【题型】选择题　【知识点】函数　【难度】easy
已知 \(a > 0\) 且 \(a \neq 1\)，函数 \(y = a^x\) 的图象如图所示，则函数 \(f(x) = \log_a(-x + 1)\) 的部分图象大致为（ ）

% A选项
A、

% B选项
B、

% C选项
C、

% D选项
D、

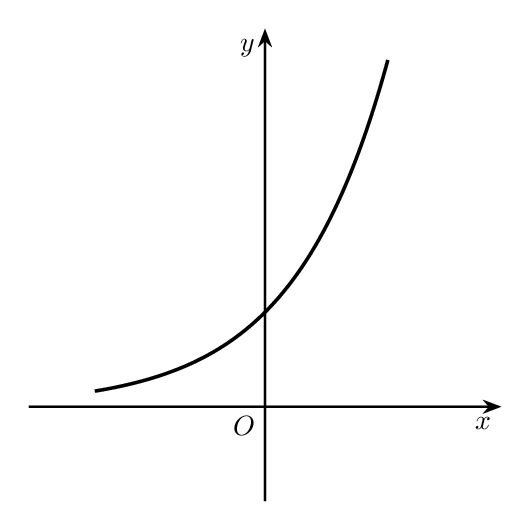
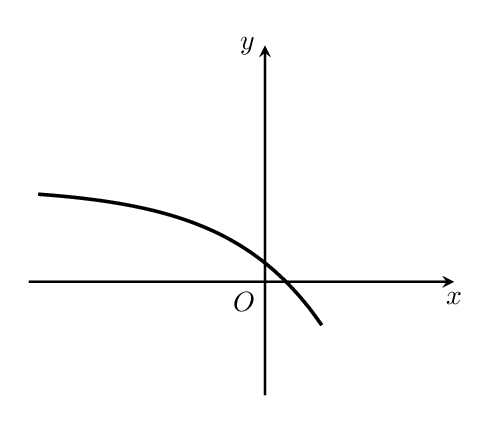
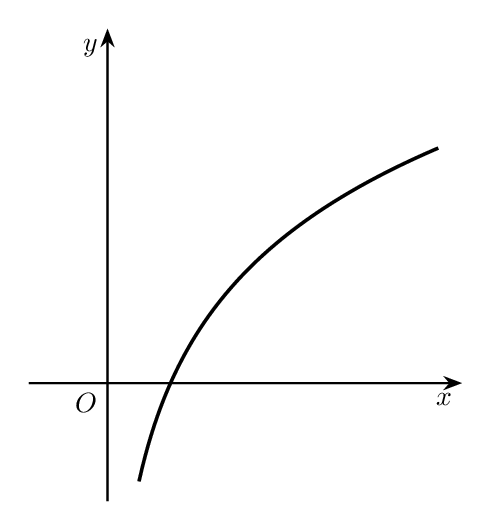
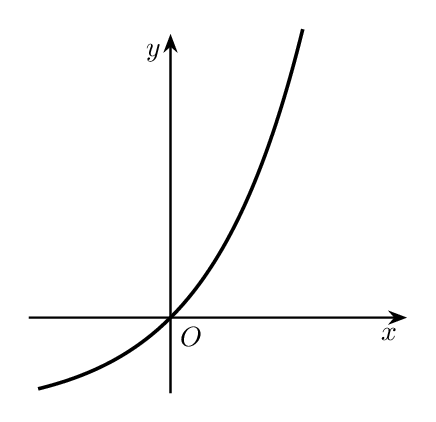
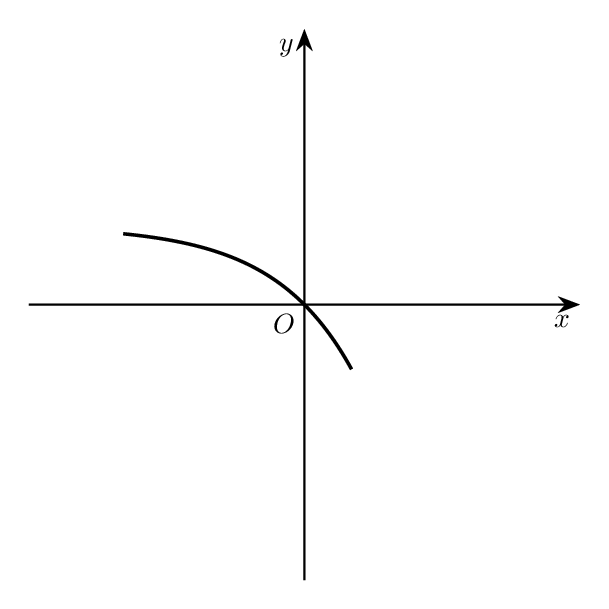
【解答】
\textbf{【答案】} D

\vspace{0.5em}

\textbf{【分析】} 先由函数 \(y = a^x\) 的图象可判断出 \(a > 1\). 利用图像变换和单调性即可得到周期答案.

\vspace{0.5em}

\textbf{【详解】} 由函数 \(y = a^x\) 的图象可判断出 \(a > 1\).

当 \(a > 1\) 时，\(y = \log_a x\) 经过定点 \((1,\ 0)\)，为增函数.

因为 \(y = \log_a x\) 与 \(y = \log_a(-x)\) 关于 \(y\) 轴对称，所以 \(y = \log_a(-x)\) 经过定点 \((-1,\ 0)\)，为减函数.

而 \(f(x) = \log_a(-x + 1)\) 可以看作 \(y = \log_a(-x)\) 的图像向右平移一个单位得到的.

所以 \(f(x) = \log_a(-x + 1)\) 的图像经过定点 \((0,\ 0)\)，为减函数.

故选：D.